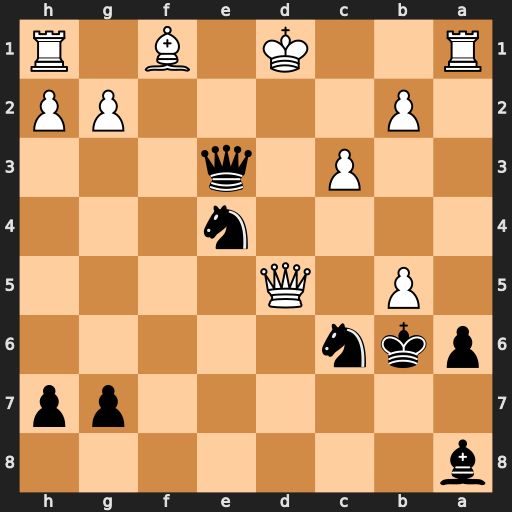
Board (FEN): b7/6pp/pkn5/1P1Q4/4n3/2P1q3/1P4PP/R2K1B1R
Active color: b
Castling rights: -
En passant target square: -
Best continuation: Nf2+ Kc2 Nb4+ cxb4 Bxd5